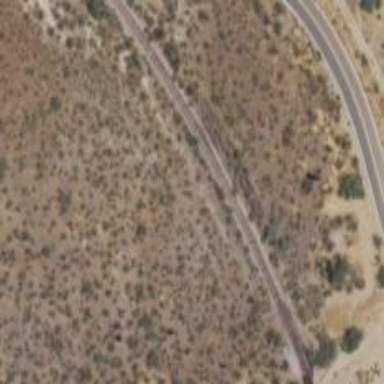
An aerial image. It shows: Railway track.